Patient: sex F, age 59
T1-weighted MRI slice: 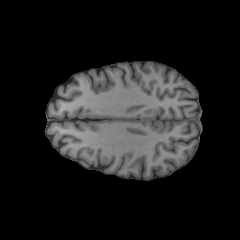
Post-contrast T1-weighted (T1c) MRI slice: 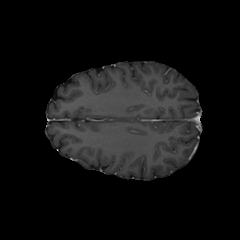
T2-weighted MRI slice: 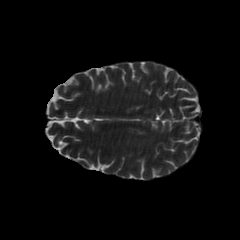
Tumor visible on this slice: no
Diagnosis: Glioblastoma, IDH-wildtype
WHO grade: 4